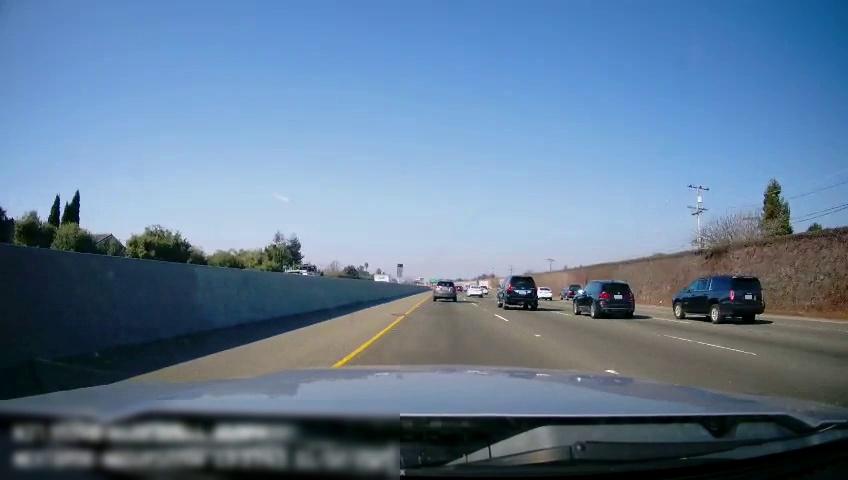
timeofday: Day
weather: Sunny
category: Drivable Space
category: Vehicles | Truck
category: Vehicles | Truck
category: Vehicles | Car
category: Vehicles | SUV
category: Vehicles | SUV
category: Vehicles | SUV
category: Vehicles | SUV
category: Vehicles | Truck
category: Vehicles | Car
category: Vehicles | Car
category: Vehicles | SUV
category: Lanes | Current Lane
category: Lanes | Alternate Lane
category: Lanes | Alternate Lane
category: Lanes | Alternate Lane
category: Lanes | Alternate Lane
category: Lanes | Current Lane
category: Traffic | Signs